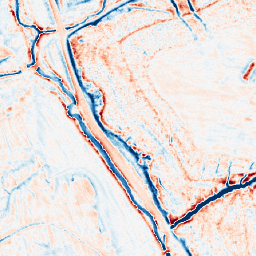
Category: edge_preserving
Decomposition family: anisotropic_diffusion
Decomposition parameters: iterations: 20
kappa: 100
gamma: 0.2
Upsampling method: nearest
Upsampling parameters: scale: 2
Upsampling scale: 2